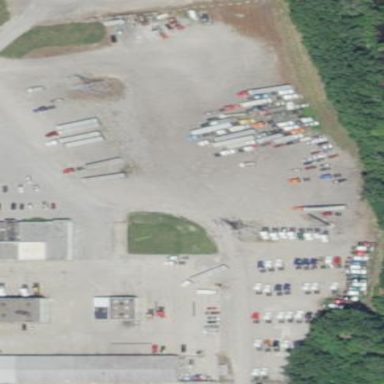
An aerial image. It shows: Parking area.